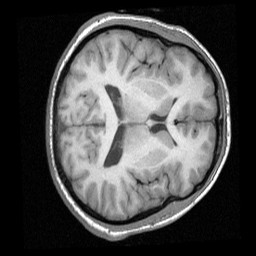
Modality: T1w
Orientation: axial
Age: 24